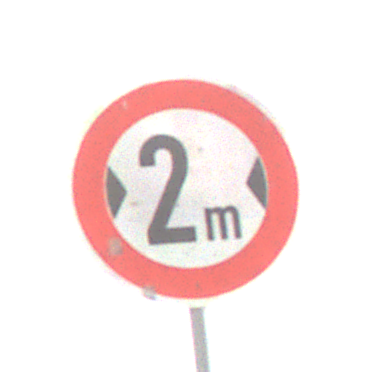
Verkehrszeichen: TatsaechlicheBreite2
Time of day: MorningAfternoon
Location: Outdoor (Suburban)
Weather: Overcast
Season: NotSpecified
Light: Natural